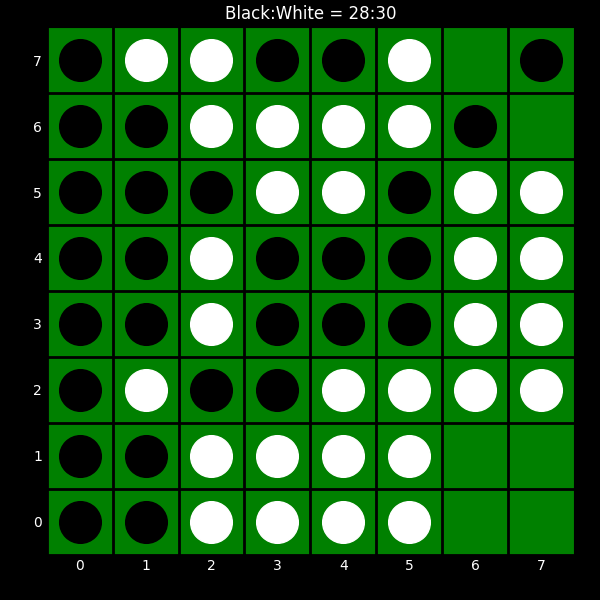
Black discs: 28
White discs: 30